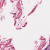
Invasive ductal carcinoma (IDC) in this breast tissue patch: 0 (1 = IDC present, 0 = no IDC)